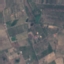
Land use / land cover: PermanentCrop